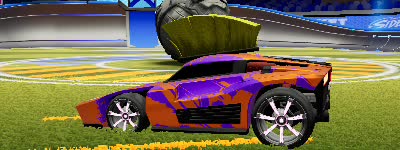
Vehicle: breakout